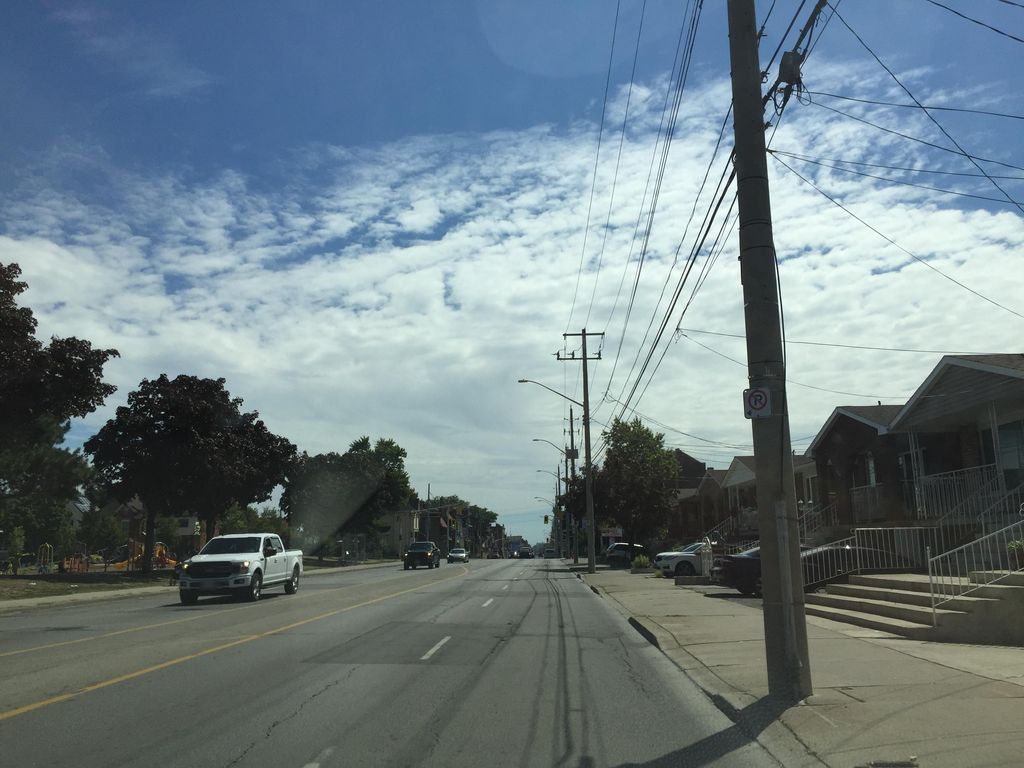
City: hamilton